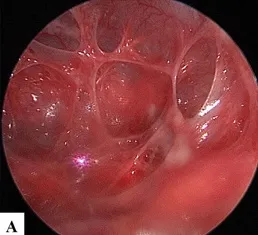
A
) The pleural cavity is occupied by multiple pleural adhesions, probably a consequence of the prenatal thoraco-amniotic shunt (TAS) positioning.
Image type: endoscopy (airway_endoscopy)